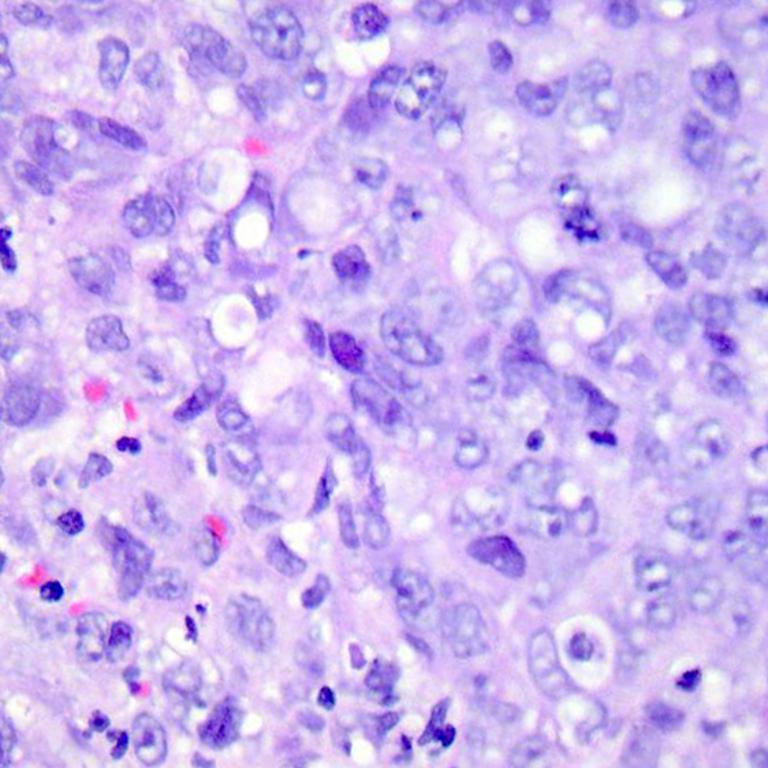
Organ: colon
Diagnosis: adenocarcinomas